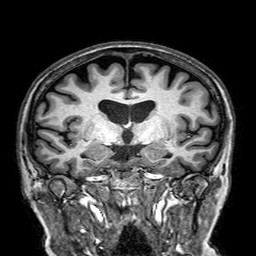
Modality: T1w
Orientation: sagittal
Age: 63
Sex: female
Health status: healthy
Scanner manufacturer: philips
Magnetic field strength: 3 T